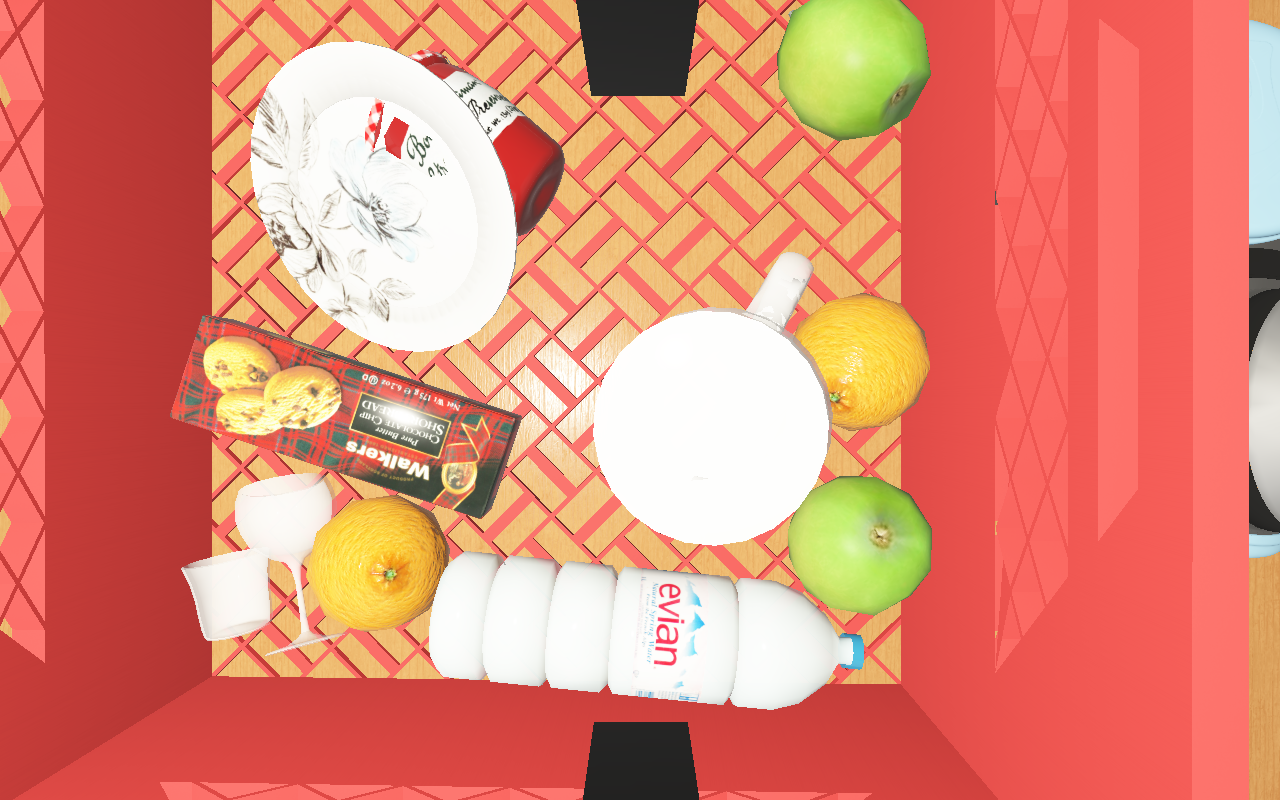
Objects in the scene:
carafe
apple
apple
orange
orange
plate
jam jar
cereal box
cereal box
biscuit box